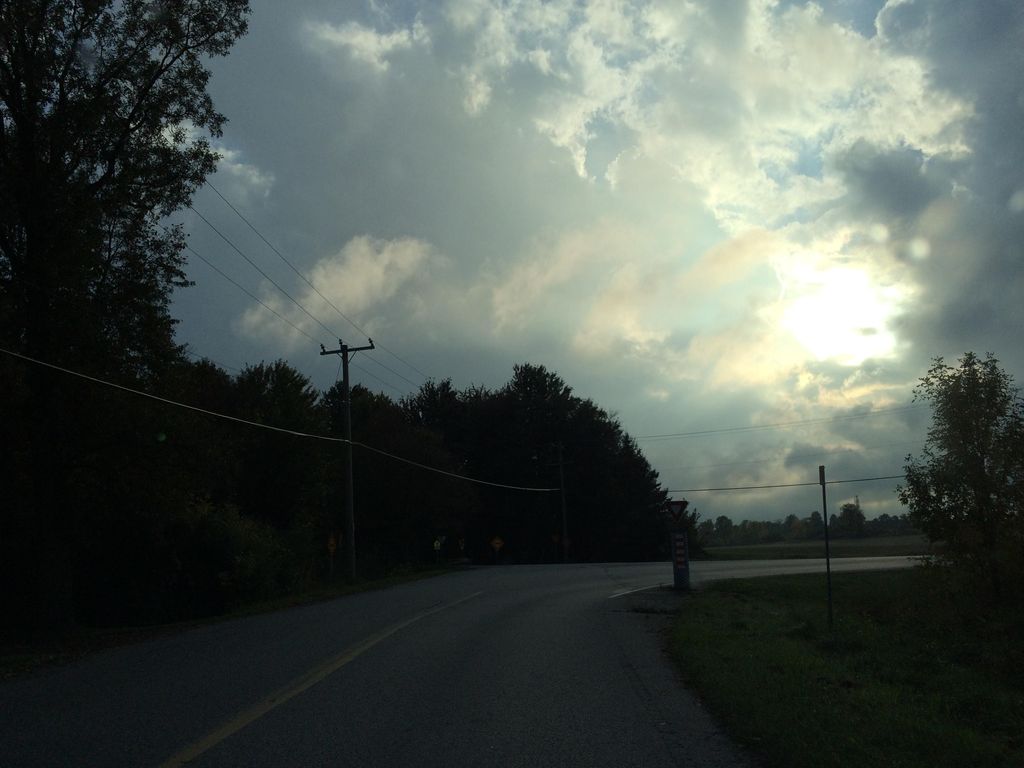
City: kitchener-waterloo